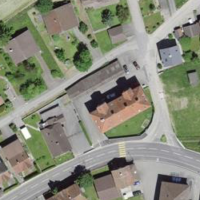
EUNIS habitat code: 54
Species observed at this site:
Anthericum ramosum